Question: '''
import java.util.ArrayList;
public class BubbleSort {
// the sort method takes in an ArrayList of Strings, sorts
// them in ascending number of characters, and returns a new
// ArrayList of Strings which is already sorted. This method
// does NOT modify the original ArrayList passed in.
public ArrayList<String> sort(ArrayList<String> a){
ArrayList<String> sortingList = new ArrayList<String>();
sortingList = a;
String test = "";
String test2 = "";
int length = 0;
int length2 = 0;
for(int j =0; j<a.size(); j++){
for (int i =0; i<sortingList.size()-1; i++){
test = a.get(i);
test2 = a.get(i+1);
length = test.length();
length2 = test2.length();
if(length2<length){
sortingList.set(i,test2);
sortingList.set(i+1,test);
}
}
}
return sortingList;
}
}
'''
'''
import java.util.ArrayList;
import java.util.Scanner;
public class BubbleSortTest {
public static void main(String[] args) {
ArrayList<String> inputs = new ArrayList<String>();
// get inputs from user
Scanner sc = new Scanner(System.in);
System.out.print("Enter number of Strings to enter: ");
int no = sc.nextInt();
sc.nextLine(); // clears buffer in Scanner
for (int i = 0; i < no; i++){
System.out.print("Enter String number " + i + ": ");
inputs.add(sc.nextLine()); // add input into ArrayList
}
// invoke the sort method to see if it works
BubbleSort bs = new BubbleSort();
ArrayList<String> sortedInputs = bs.sort(inputs);
// print out the Strings in sortedInputs
System.out.println("Sorted sequence:");
for (int i = 0; i < sortedInputs.size(); i++){
System.out.println(sortedInputs.get(i));
}
// print out the Strings in the original inputs
System.out.println("Original sequence:");
for (int i = 0; i < inputs.size(); i++){
System.out.println(inputs.get(i));
}
}
}
'''
input example
121234256464534
<PHONE>
123141243124124
123
my sorting sequence &
original sequence are both amended in ascending sequence even though I created a new arraylist to return
while ensuring I did not make any changes to the original one.
Thanks in advance
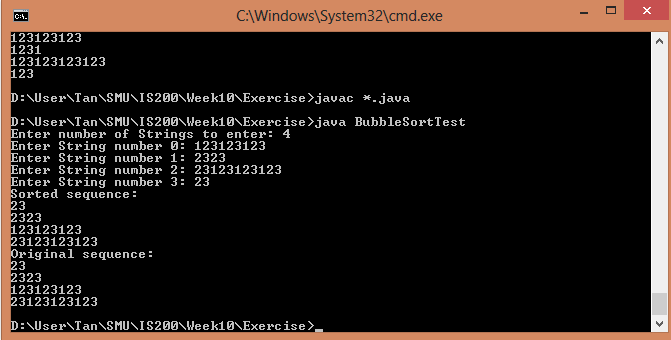
Answer: '''
sortingList = a;
'''
Both references, sortingList and a are pointing to the same ArrayList object
Check this question to see how to see how to clone the list: <URL>